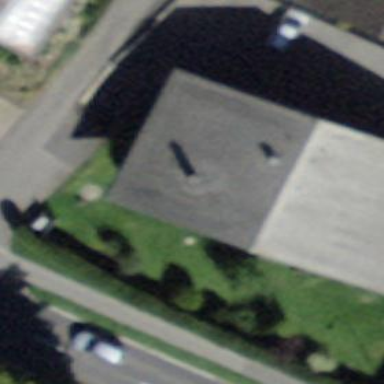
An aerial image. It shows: Residential building.